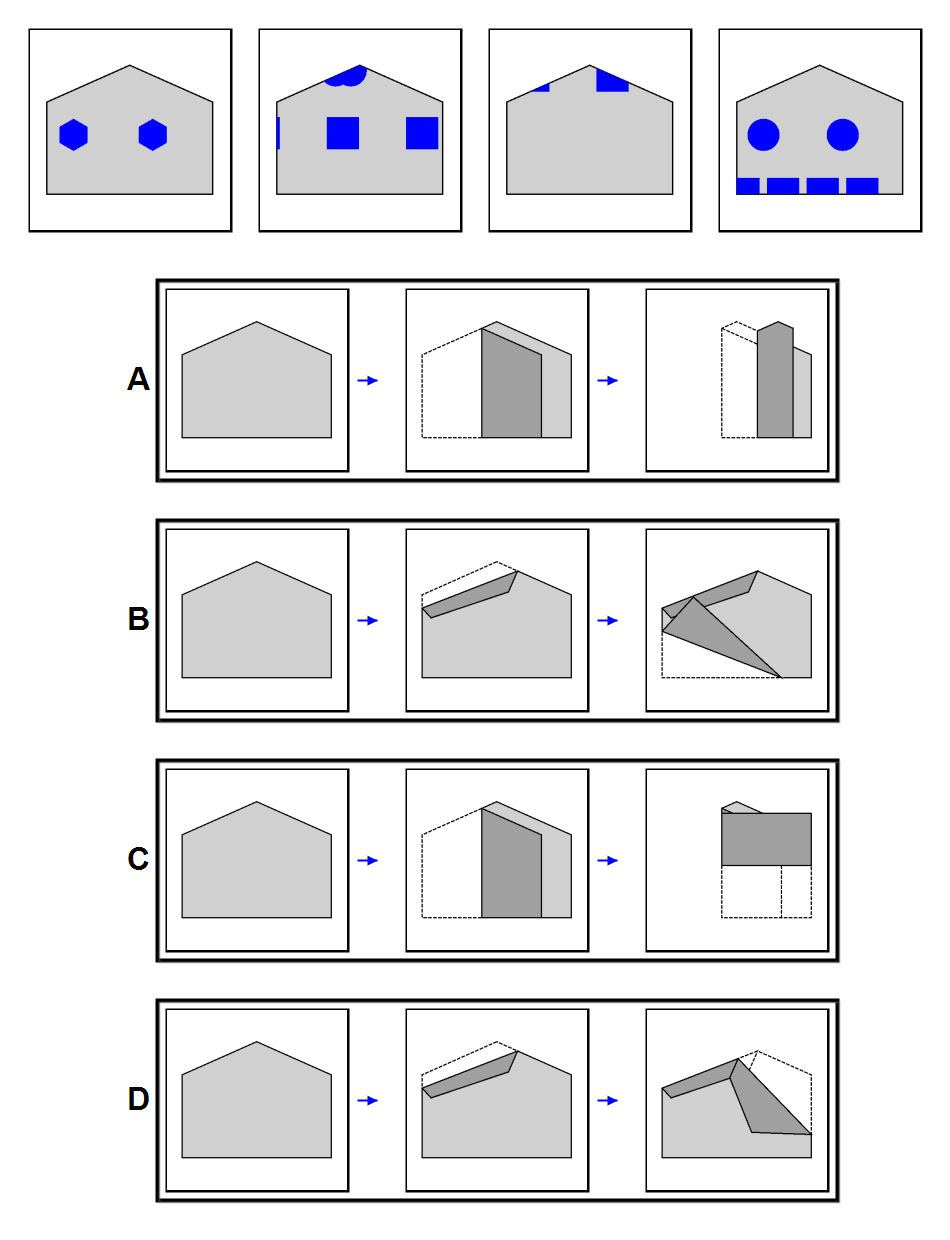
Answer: A